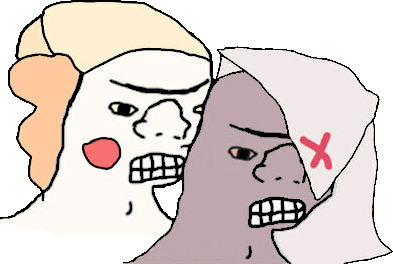
Label: 5_Zoomer